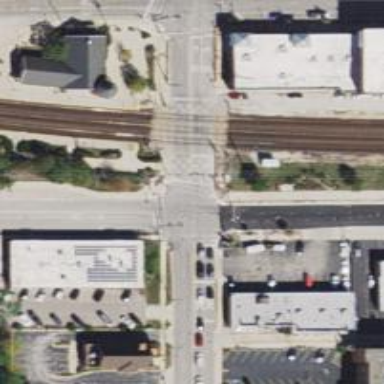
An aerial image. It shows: Footway with asphalt surface and marked with lines at the crossing.